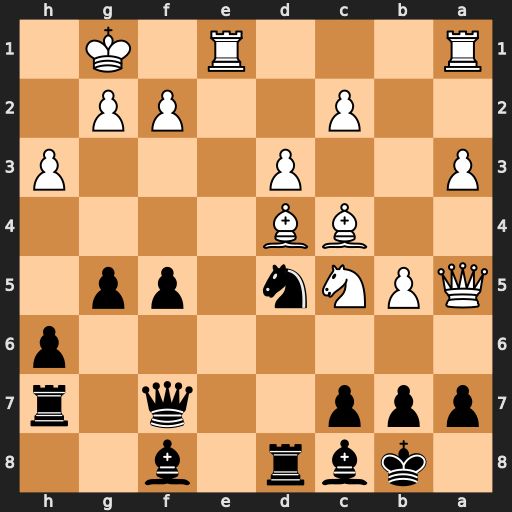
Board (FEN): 1kbr1b2/ppp2q1r/7p/QPNn1pp1/2BB4/P2P3P/2P2PP1/R3R1K1
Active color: b
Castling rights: -
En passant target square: -
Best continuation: Bxc5 Bxc5 b6